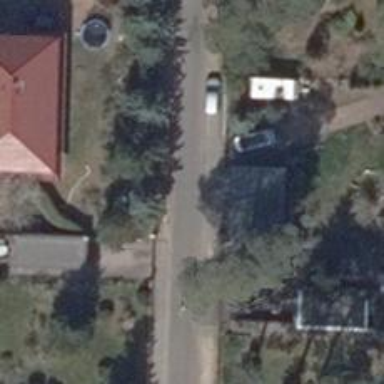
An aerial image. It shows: Driveway.